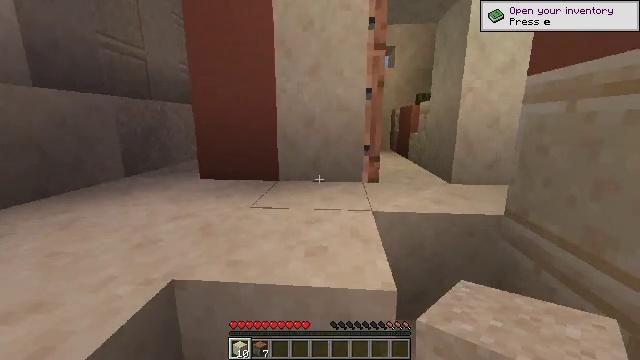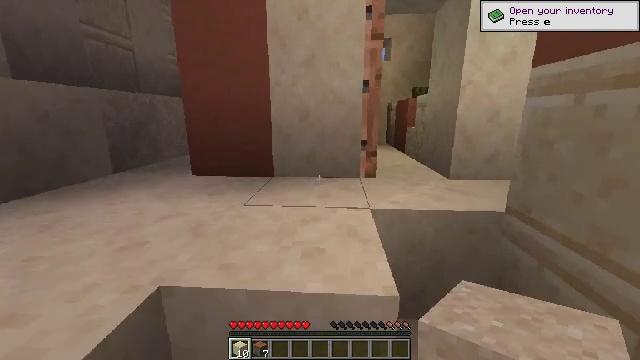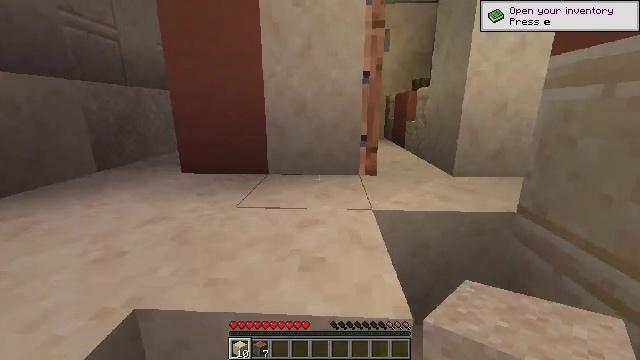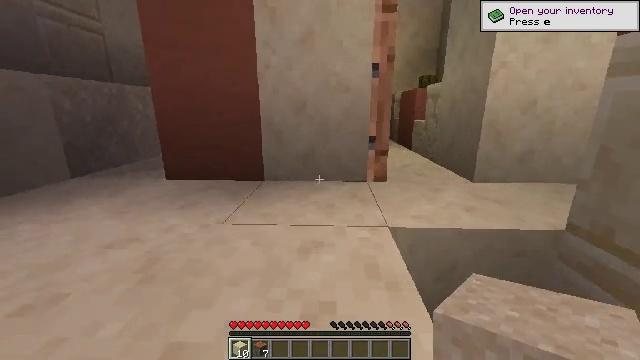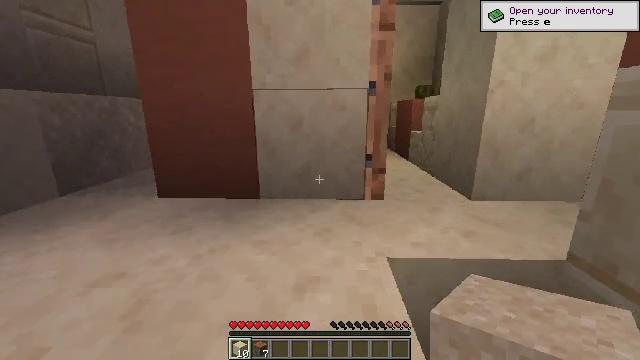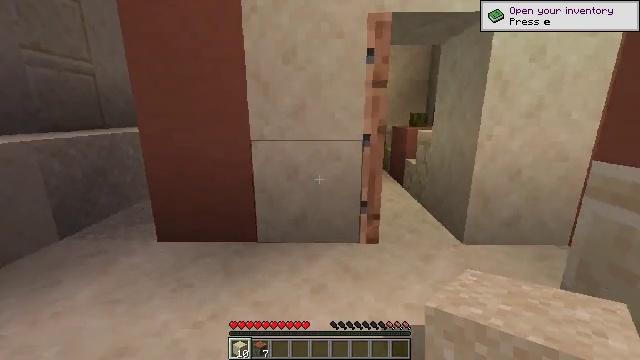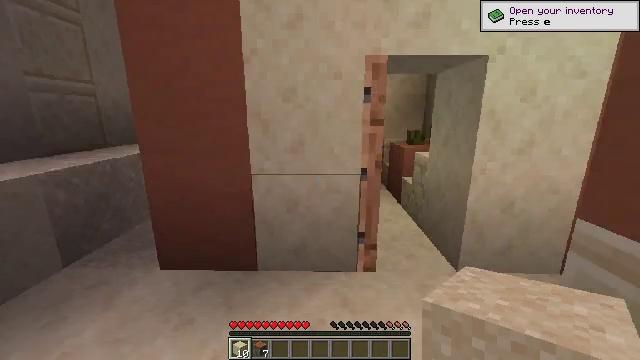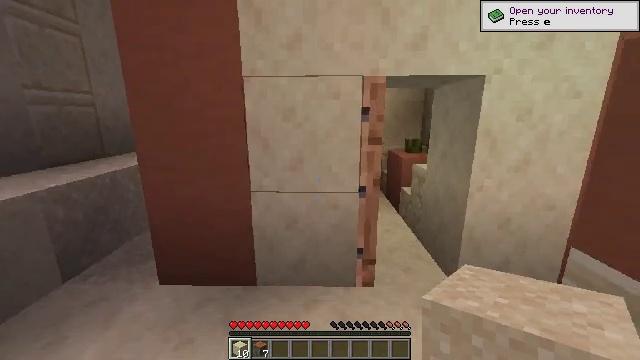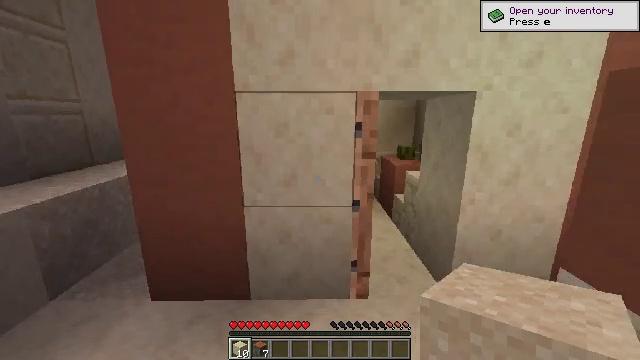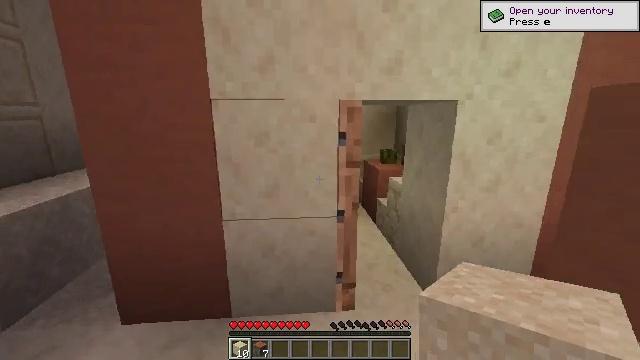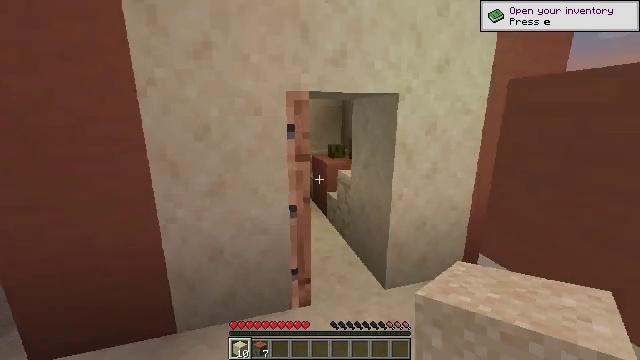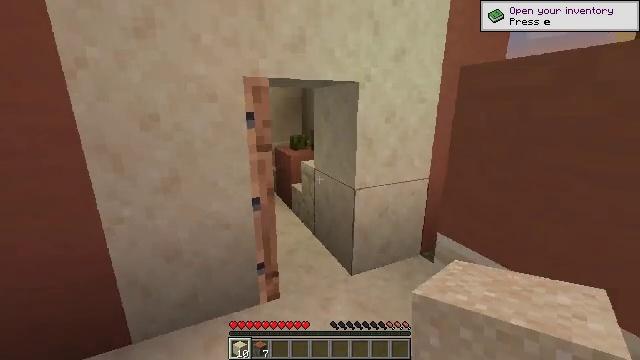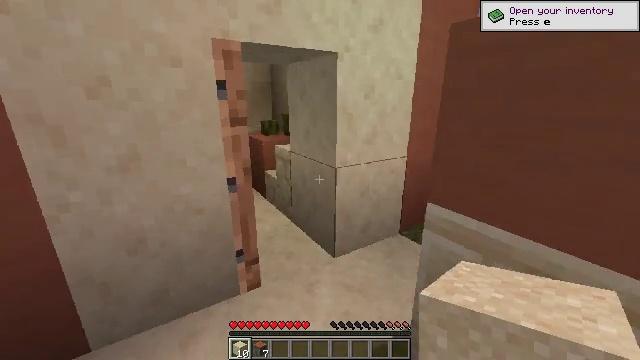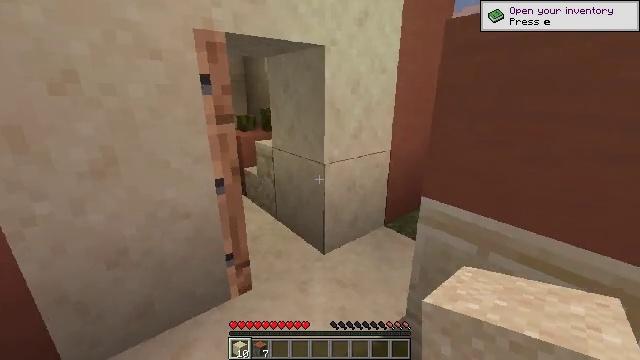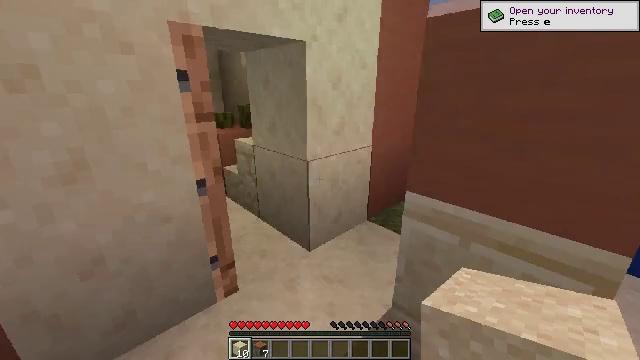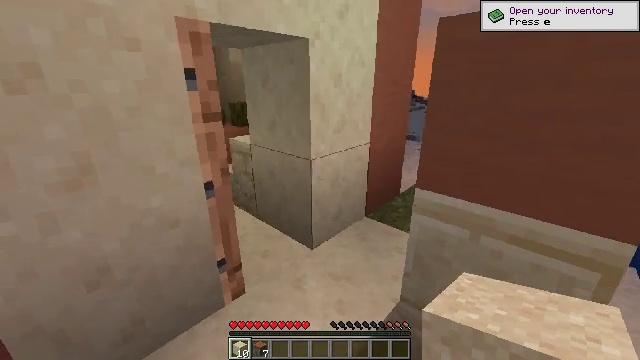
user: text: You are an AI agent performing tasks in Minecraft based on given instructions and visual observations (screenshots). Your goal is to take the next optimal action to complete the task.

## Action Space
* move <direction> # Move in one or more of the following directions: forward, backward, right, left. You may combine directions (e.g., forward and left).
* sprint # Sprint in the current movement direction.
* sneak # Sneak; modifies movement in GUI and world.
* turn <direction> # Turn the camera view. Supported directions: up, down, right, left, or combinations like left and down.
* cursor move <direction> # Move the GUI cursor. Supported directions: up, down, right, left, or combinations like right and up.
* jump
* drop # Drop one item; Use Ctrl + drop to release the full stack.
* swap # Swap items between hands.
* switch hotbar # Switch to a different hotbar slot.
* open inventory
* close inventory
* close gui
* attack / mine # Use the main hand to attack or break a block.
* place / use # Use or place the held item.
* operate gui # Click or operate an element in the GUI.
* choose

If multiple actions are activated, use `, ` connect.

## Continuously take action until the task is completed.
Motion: motion action
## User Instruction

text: Attack the jungle door to collect it.
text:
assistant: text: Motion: move forward, turn right and down
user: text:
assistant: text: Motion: move forward, turn down
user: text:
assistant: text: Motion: move forward
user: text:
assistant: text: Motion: move forward, jump
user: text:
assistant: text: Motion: move forward, jump
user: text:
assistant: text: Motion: move forward, jump
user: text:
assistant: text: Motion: move forward, jump
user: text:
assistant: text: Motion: move forward, turn right
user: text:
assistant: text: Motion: move forward, turn right
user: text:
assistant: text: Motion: turn right
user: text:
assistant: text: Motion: move left, turn right and down
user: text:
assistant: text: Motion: move left, turn right and down
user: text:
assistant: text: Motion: move left, turn right and down
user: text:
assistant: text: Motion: move left, turn right
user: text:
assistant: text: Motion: turn right
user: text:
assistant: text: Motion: turn right and down
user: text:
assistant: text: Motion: turn right
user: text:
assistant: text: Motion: turn right
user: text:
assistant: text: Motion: turn right
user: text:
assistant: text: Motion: turn right
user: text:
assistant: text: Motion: turn right
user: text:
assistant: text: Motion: no_op
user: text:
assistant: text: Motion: no_op
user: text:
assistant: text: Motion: no_op
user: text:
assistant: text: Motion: no_op
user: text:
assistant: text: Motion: no_op
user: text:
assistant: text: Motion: no_op
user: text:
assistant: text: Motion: no_op
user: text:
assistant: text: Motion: no_op
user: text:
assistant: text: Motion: no_op